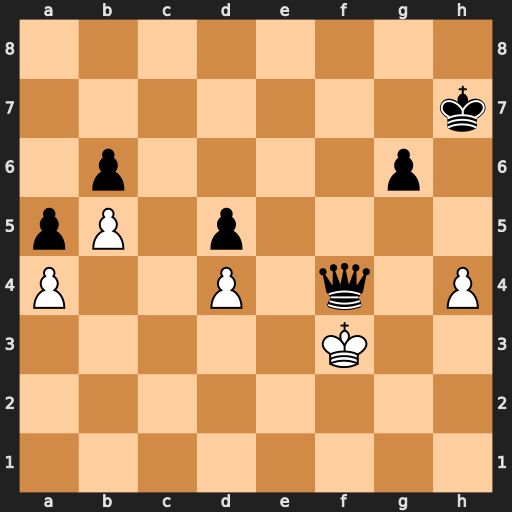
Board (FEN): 8/7k/1p4p1/pP1p4/P2P1q1P/5K2/8/8
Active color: w
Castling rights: -
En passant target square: -
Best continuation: Kxf4 Kh6 Ke5 g5 hxg5+